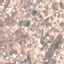
Land use / land cover class: Residential